二年级 · 变换几何
下面图形是轴对称图形的是 ( )。
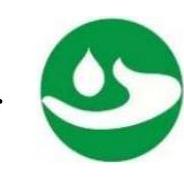
A.

5)

B.

C.

答案: A